Question: I've observed that the selected file path is being displayed on Internet explorer and same does not appear in any other browser as shown below,

'''
<li>Left File : <input type="file" name="dataFile1" id="fileChooser1" /></li><li><br></li>
<li>Right File : <input type="file" name="dataFile2" id="fileChooser2" /></li><li><br></li>
<li>Config File : <input type="file" name="dataFile3" id="fileChooser3" /></li><li><br></li>
'''
So how do I get the path like in IE in chrome?
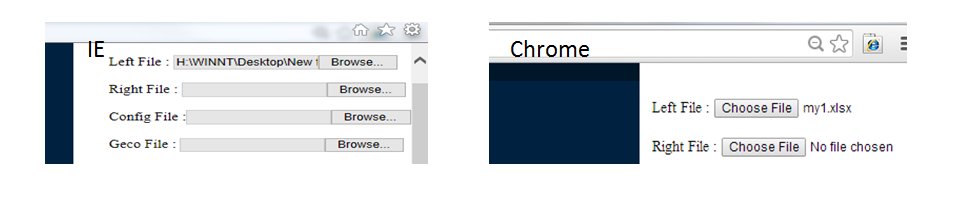
Answer: For security concerns modern browsers such as Chrome and Firefox do not provide you with any path information, therefore you simply can't access it. I don't think you want to rely on a feature which is only provided by IE6 and earlier versions. Also, why would your web app need to know about the full path of file to be uploaded back on client's local machine. It would be great to know the use case for the same. I am curious.